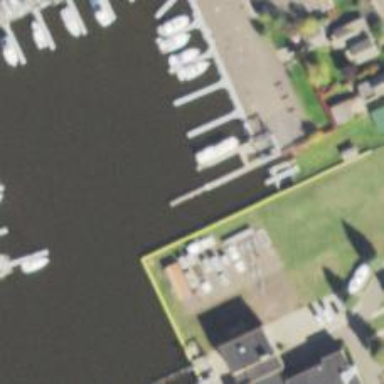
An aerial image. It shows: Pier designed for boat lift on the waterway.